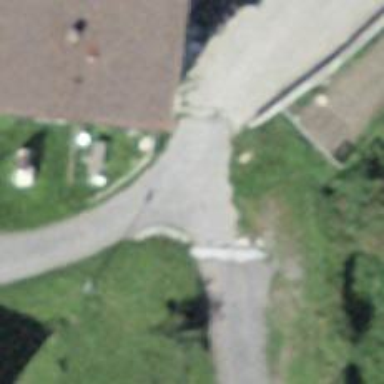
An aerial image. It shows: Service road with paved surface.